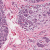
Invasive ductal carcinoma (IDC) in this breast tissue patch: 0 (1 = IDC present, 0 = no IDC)